Question: I use webdriver from selenium to download a report from Google AdWords. The problem is that, it seems webdriver doesn't return all links in the page. As it is shown in the attached photo, only links in leftside are returned when I get the pagesource. I need to click on "Run now" link which looks like this in HTML:
'''
<a href="#" onclick="return false;" actionid="runNow" style="white-space:nowrap">Run now</a>
'''
Any comment is appreciated.

Here are the codes I have written so far:
'''
baseurl = "https://accounts.google.com/ServiceLogin?service=adwords&continue=https://adwords.google.com/um/identity?ltmpl%3Djfk%26hl%3Den_US&hl=en_US&ltmpl=jfk&passive=0&skipvpage=true"
username = "myUsername"
password = "myPassword"
xpaths = { 'usernameTxtBox' : "//input[@name='Email']",
'passwordTxtBox' : "//input[@name='Passwd']",
'submitButton' : "//input[@name='signIn']"
}
mydriver = webdriver.Firefox()
mydriver.get(baseurl)
mydriver.maximize_window()
#Clear Username TextBox if already allowed "Remember Me"
mydriver.find_element_by_xpath(xpaths['usernameTxtBox']).clear()
#Write Username in Username TextBox
mydriver.find_element_by_xpath(xpaths['usernameTxtBox']).send_keys(username)
#Clear Password TextBox if already allowed "Remember Me"
mydriver.find_element_by_xpath(xpaths['passwordTxtBox']).clear()
#Write Password in password TextBox
mydriver.find_element_by_xpath(xpaths['passwordTxtBox']).send_keys(password)
#Click Login button
mydriver.find_element_by_xpath(xpaths['submitButton']).click()
#Here when I print the source, I do not see any element from the table in the middle of the page
print mydriver.page_source
'''
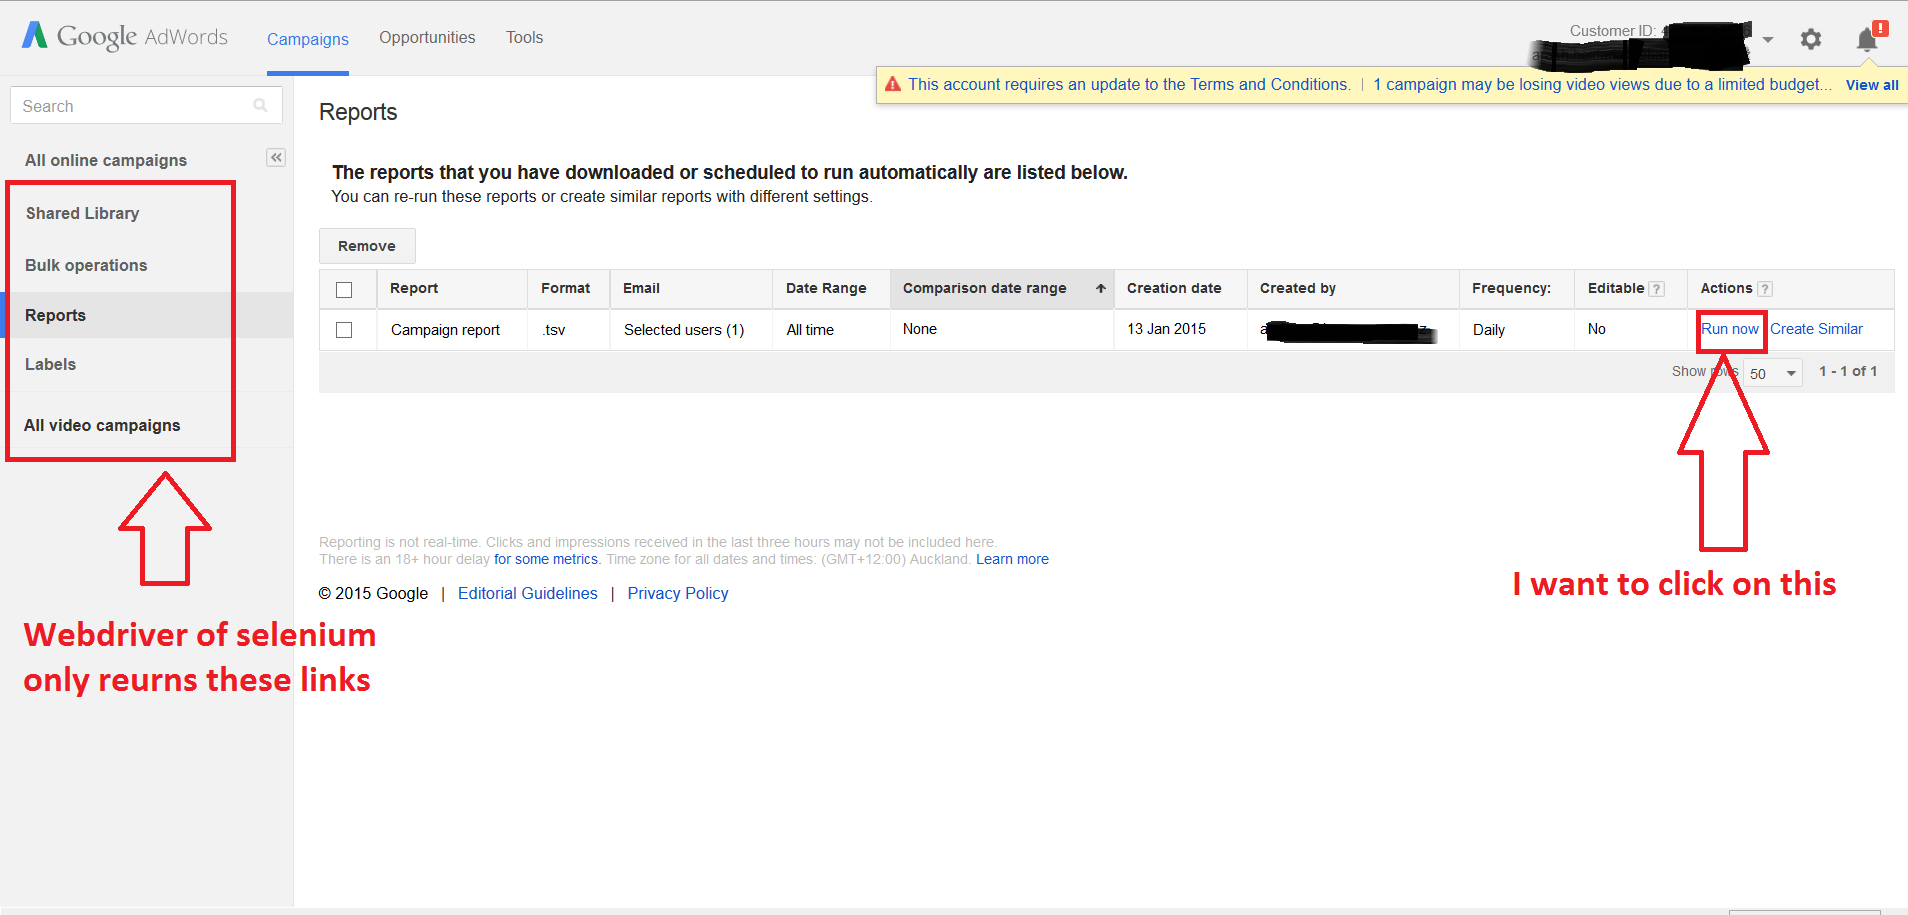
Answer: Finally I could figure out how it can be done, by adding the following code before I open the url:
'''
mydriver.implicitly_wait(60)
'''
and then:
'''
driver.find_element_by_link_text("Run now").click()
'''
The implicit wait waits to get the elements loaded from DOM. So it is the only solution to do that.